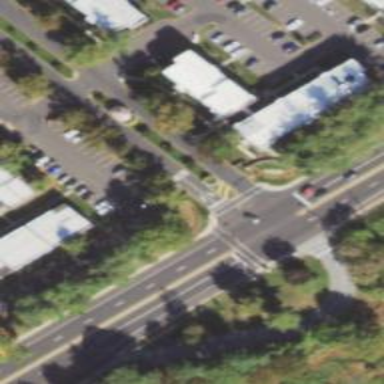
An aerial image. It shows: Marked crossing on the road.